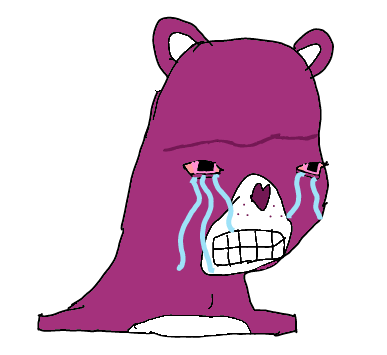
Label: 5_Zoomer